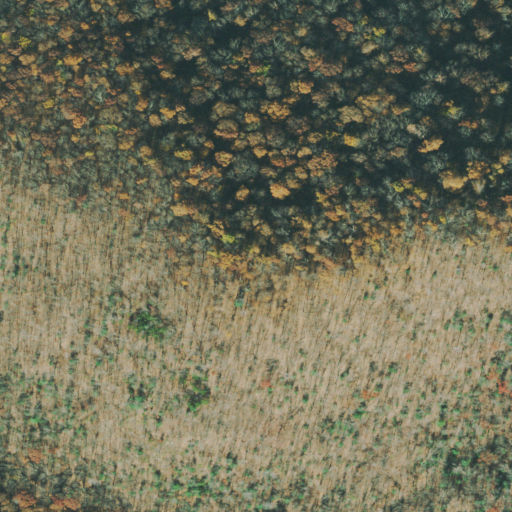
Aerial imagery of mountain in Tennessee named Hatfield Mountain containing only deciduous forest